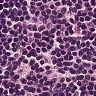
Metastatic tissue present: no